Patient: sex M, age 48
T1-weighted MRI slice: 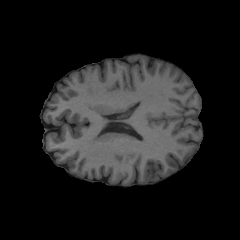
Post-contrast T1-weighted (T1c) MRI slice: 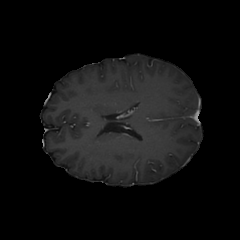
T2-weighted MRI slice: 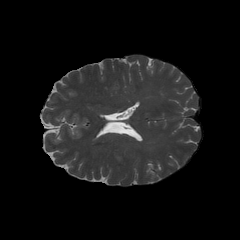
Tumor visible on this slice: no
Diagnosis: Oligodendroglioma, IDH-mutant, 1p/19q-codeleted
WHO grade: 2